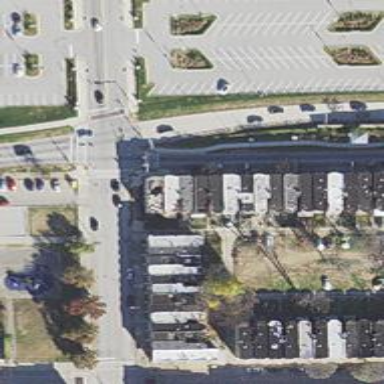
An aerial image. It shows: Alleyway designated as service road.